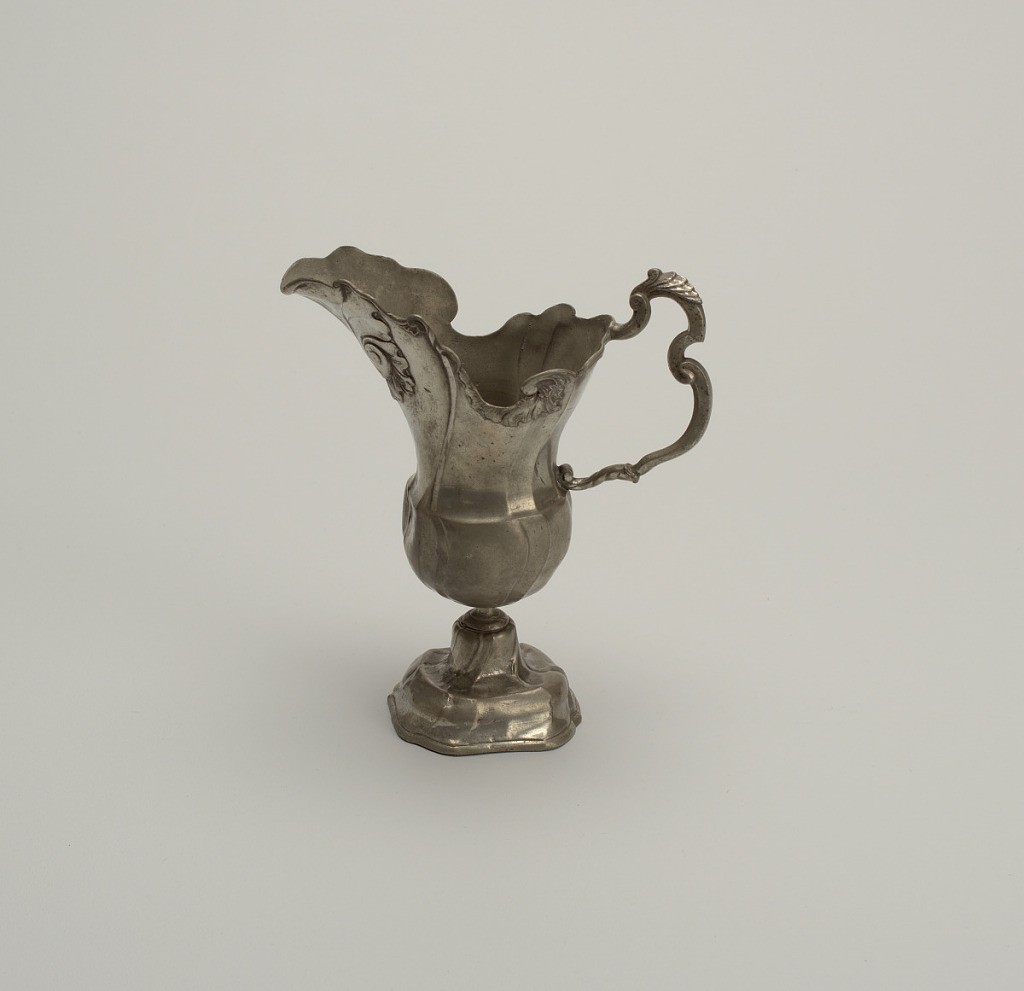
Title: Ewer
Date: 18th–19th century
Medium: Pewter
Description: Shaped octagonal foot (probably used with another vessel originally); body in two parts, the lower bowl-shaped, the upper flaring and having a shell and scroll relief around the irregular edge. Double-scrolled foliated handle.